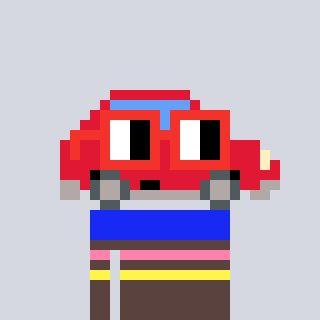
a pixel art character with square red glasses, a car-shaped head and a darkbrown-colored body on a cool background